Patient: sex F, age 86
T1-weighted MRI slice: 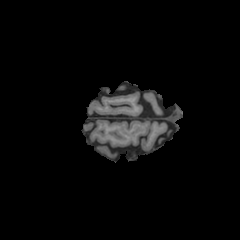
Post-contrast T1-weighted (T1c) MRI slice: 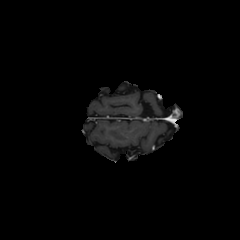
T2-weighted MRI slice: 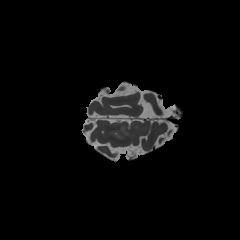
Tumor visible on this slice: no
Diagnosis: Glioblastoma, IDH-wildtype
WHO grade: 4